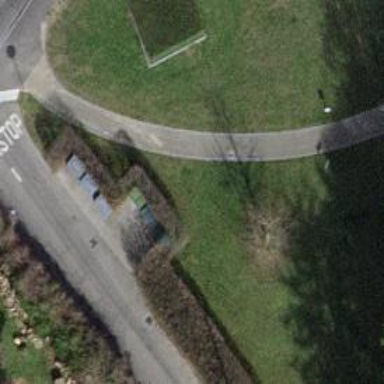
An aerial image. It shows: Recycling container for recycling.